Question: I'm working in my Android project developing with a HTC Desire (Gingerbread 2.3.7) and a Google Nexus 7 (Jelly Bean 4.3). I need to send some data from MainActivity to InfoActivity, so I use an intent. In this InfoActivity, I also have a menu item in the action bar to refresh the info.

In InfoActivity I show the data to the user. But this is not the problem, the problem is with the menu. Look at the following code:
'''
public class ShowInfoActivity extends ActionBarActivity {
private MenuItem menuItem = null;
// ...
@Override
protected void onCreate(Bundle savedInstanceState) {
// ...
new OneTask().execute(...);
// ...
}
@Override
public boolean onOptionsItemSelected(MenuItem item) {
case R.id.refresh:
menuItem = item;
return true;
default:
return super.onOptionsItemSelected(item);
}
}
private class OneTask extends AsyncTask<Object, Void, String> {
// ...
@Override
protected void onPreExecute() {
MenuItemCompat.setActionView(menuItem,
R.layout.actionbar_indeterminate_progress);
MenuItemCompat.expandActionView(menuItem);
}
// ...
@Override
protected void onPostExecute(String result) {
MenuItemCompat.collapseActionView(menuItem);
MenuItemCompat.setActionView(menuItem, null);
}
}
'''
Obviously, the first time it's executed, menuItem=null, so it must crash. Incredibly, in HTC it works fine but in Nexus it obviously crashes. Why is this different between devices?
PS: I already solved it, but I want to know why this behaviour...
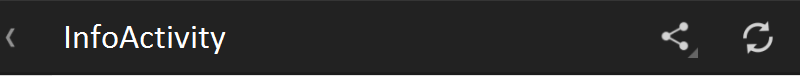
Answer: When in doubt, always check the source code. If you look at MenuItemCompat.java you'll find that it switches based on the API level like so:
'''
static final MenuVersionImpl IMPL;
static {
final int version = android.os.Build.VERSION.SDK_INT;
if (version >= 14) {
IMPL = new IcsMenuVersionImpl();
} else if (version >= 11) {
IMPL = new HoneycombMenuVersionImpl();
} else {
IMPL = new BaseMenuVersionImpl();
}
}
'''
The base setActionView method for the base implementation (which is used for 2.3 devices) just returns the MenuItem, so it wouldn't ever throw the exception:
'''
@Override
public MenuItem setActionView(MenuItem item, View view) {
return item;
}
'''
The HoneycombMenuVersionImpl, on the other hand, delegates to another class:
'''
@Override
public boolean setShowAsAction(MenuItem item, int actionEnum) {
MenuItemCompatHoneycomb.setShowAsAction(item, actionEnum);
return true;
}
'''
And the delegate class attempts to call the actual method on the MenuItem, which will throw an exception:
'''
public static void setShowAsAction(MenuItem item, int actionEnum) {
item.setShowAsAction(actionEnum);
}
'''
In this particular example, checking the source code answers your question and shows you a solid strategy for dealing with compatibility across different versions of Android.